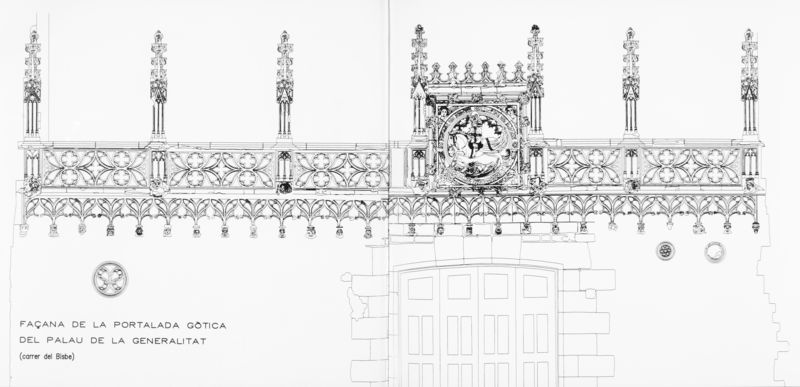
Titel: Palau de la Generalitat
Standort: Barcelona (EU - E)
Schlagwörter: fenster, skizze, säulen, tür, zeichnung, muster, ornament, architektur, steine, kirche, gotik, pferd, schrift, fassade, giebel, mauer, spitz, ornamente, verzierung, uhr, tor, eingang, türme, text, buchstaben, stempel, entwurf, portal, sims, schnörkel, kreuze, gotisch, pfer, plan, kassetten, masswerk, legende, verziehrung, architekturzeichnung, fialen, italienisch, facana